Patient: sex F, age 63
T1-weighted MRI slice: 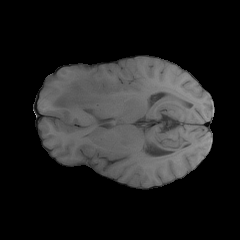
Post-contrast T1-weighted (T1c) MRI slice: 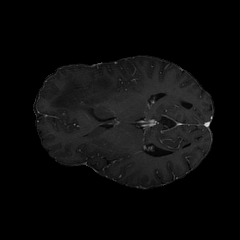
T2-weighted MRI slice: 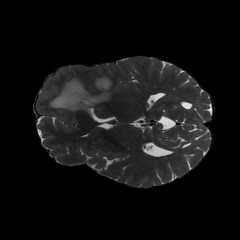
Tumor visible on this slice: yes
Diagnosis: Glioblastoma, IDH-wildtype
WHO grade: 4